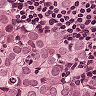
Metastatic tissue present: yes